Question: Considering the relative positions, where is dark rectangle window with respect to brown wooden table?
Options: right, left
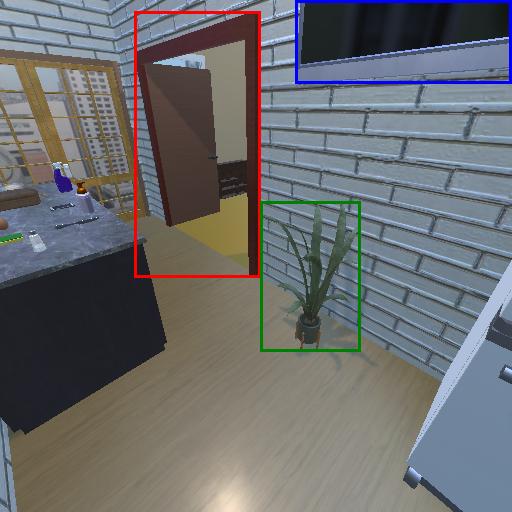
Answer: right